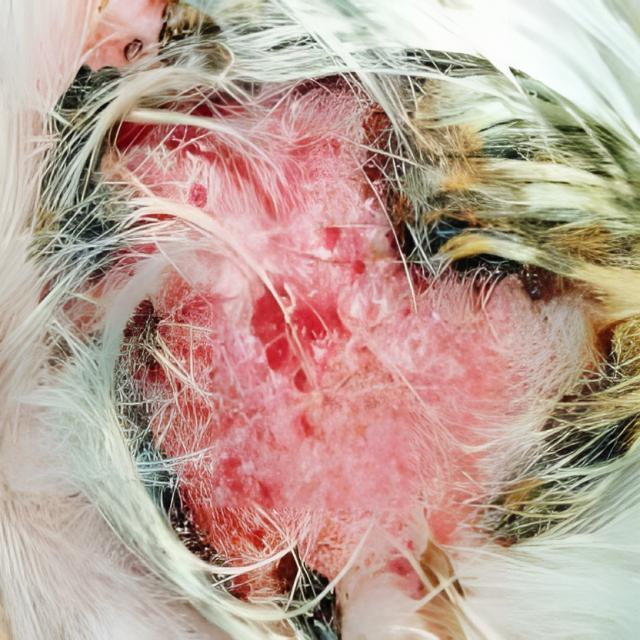
Canine dermatitis — inflammation of the skin presenting with erythema, pruritus, papules, and excoriation. May be allergic, contact, or atopic in origin.